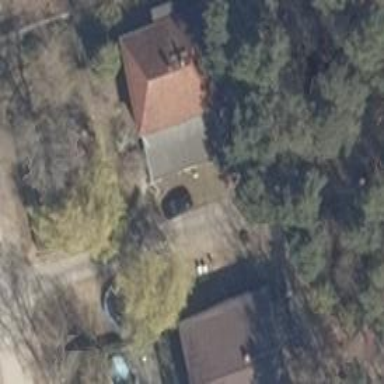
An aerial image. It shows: Detached building.